Field crop: maize
Growth stage: 2
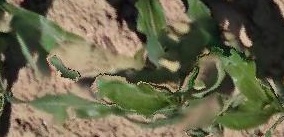
Species: maize